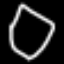
Label: diamond